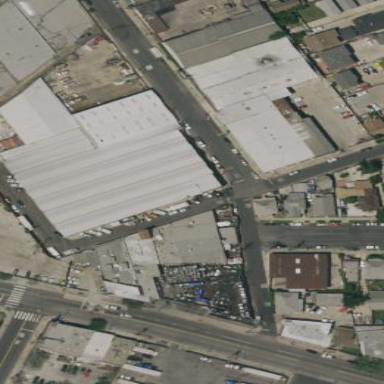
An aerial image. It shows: Industrial building.